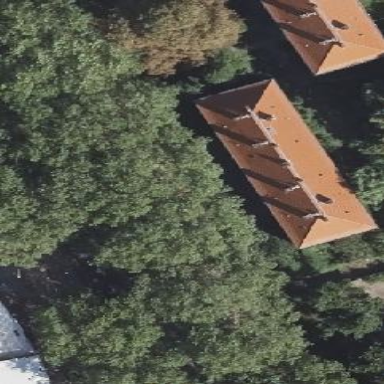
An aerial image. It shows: Hipped-roof building with apartments.